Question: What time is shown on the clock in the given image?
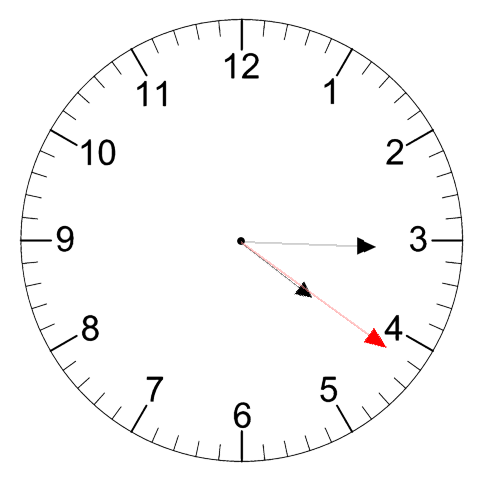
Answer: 04:15:21